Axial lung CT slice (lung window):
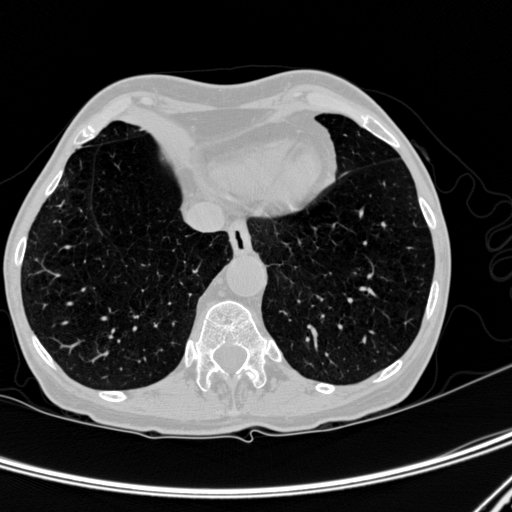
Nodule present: no